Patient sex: M
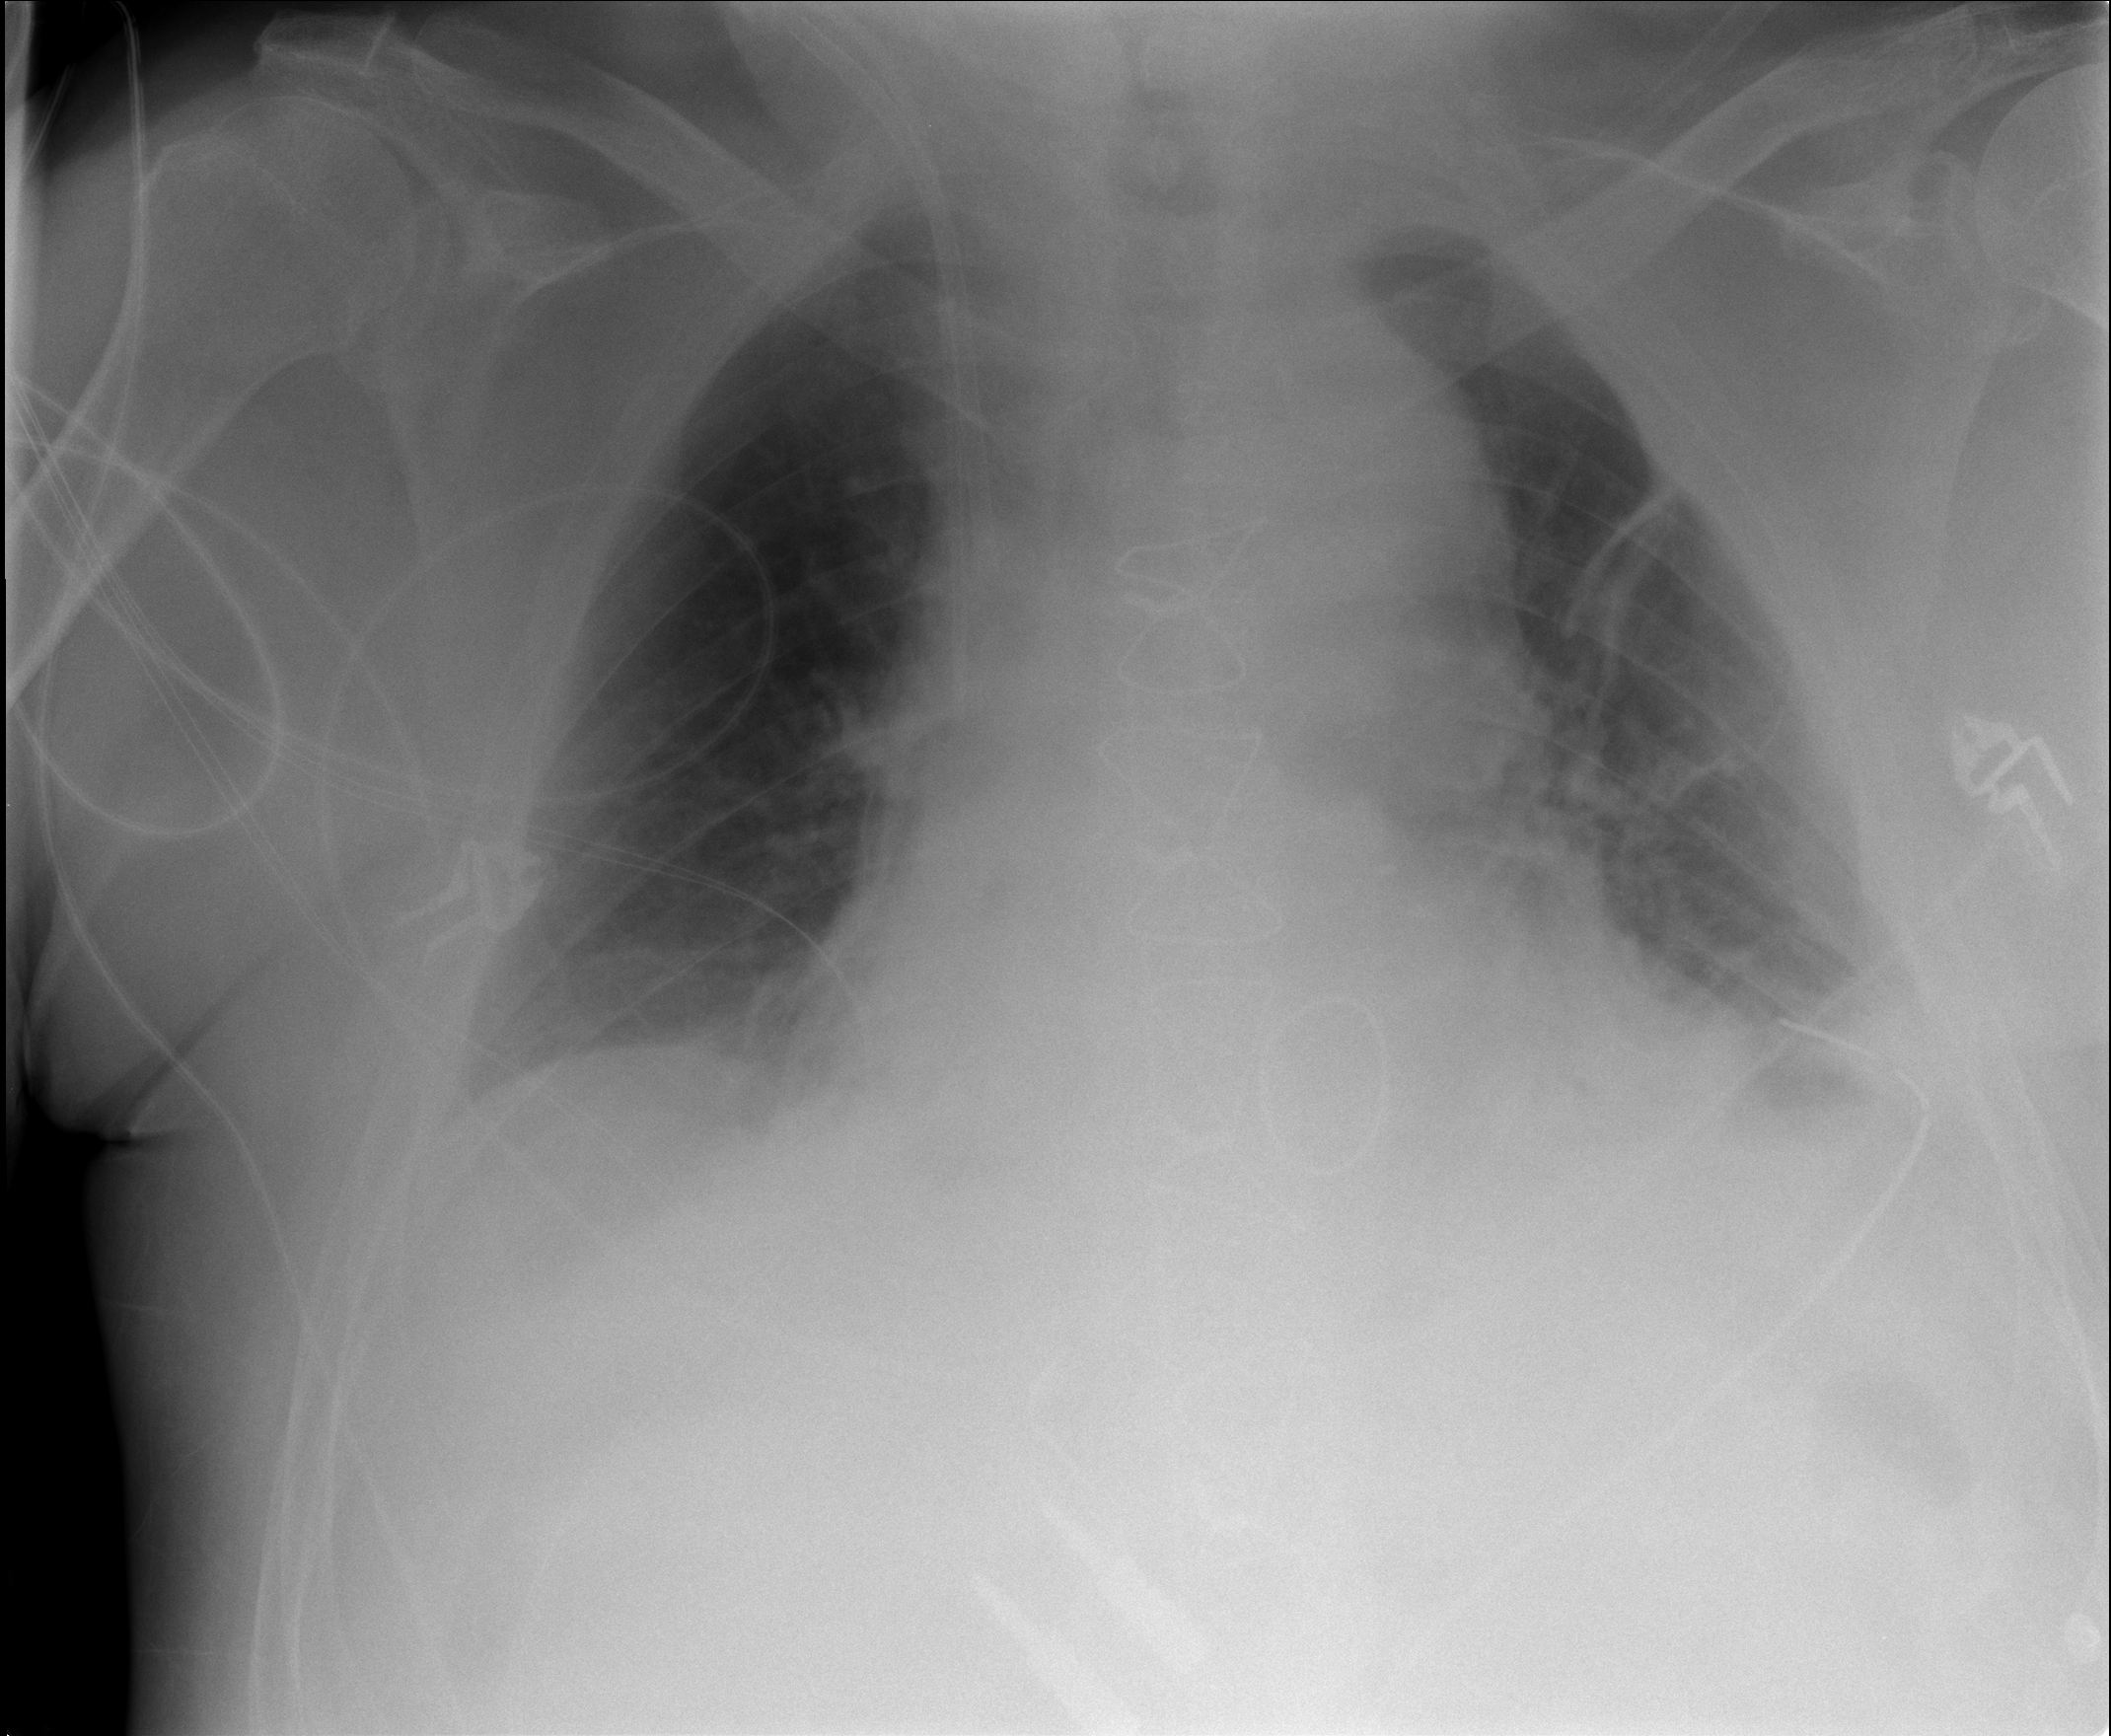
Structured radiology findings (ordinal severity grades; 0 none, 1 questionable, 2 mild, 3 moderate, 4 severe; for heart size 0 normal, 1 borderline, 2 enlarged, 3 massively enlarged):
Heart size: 2
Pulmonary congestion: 2
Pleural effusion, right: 3
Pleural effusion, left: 2
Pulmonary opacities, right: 0
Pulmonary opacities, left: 2
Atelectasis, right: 2
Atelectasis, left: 3